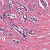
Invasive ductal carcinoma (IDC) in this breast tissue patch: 1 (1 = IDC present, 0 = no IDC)